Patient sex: M
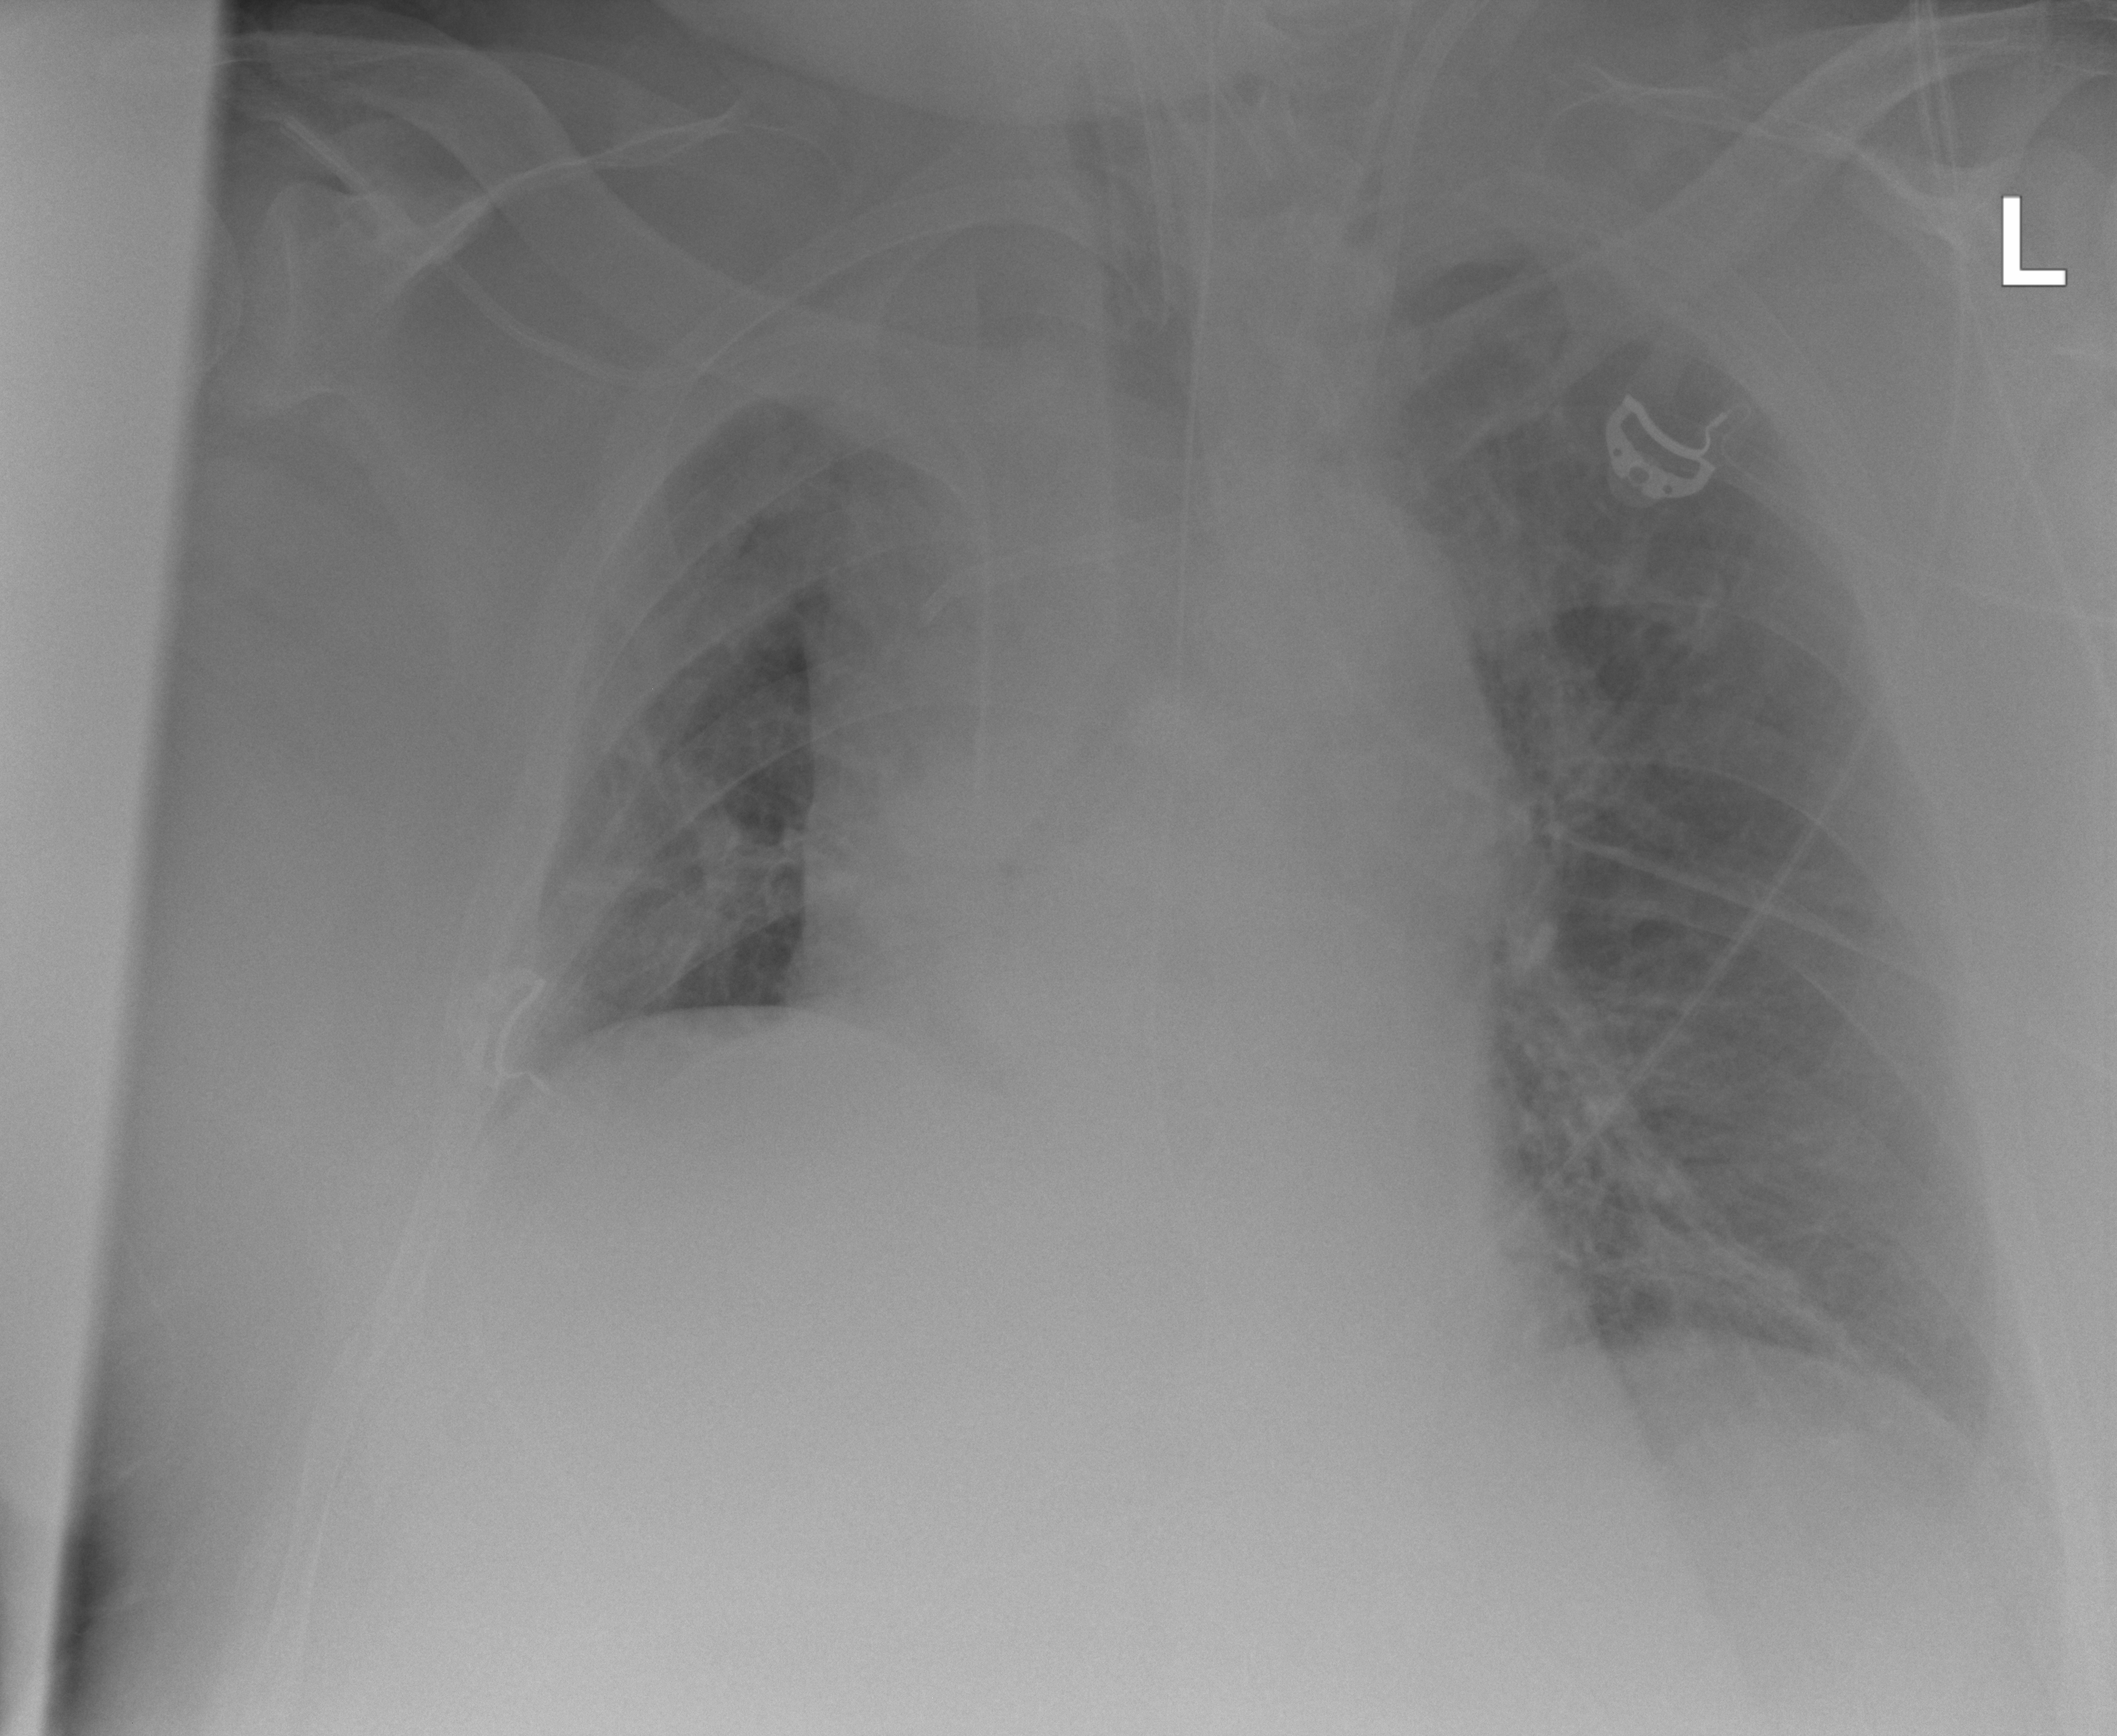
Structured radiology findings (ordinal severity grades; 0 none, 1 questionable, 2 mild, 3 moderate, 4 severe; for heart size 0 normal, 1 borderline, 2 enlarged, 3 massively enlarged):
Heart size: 2
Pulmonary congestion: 0
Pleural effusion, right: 2
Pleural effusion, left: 0
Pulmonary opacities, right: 0
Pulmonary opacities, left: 0
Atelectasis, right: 2
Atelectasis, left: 2